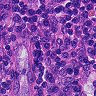
Metastatic tissue present: no